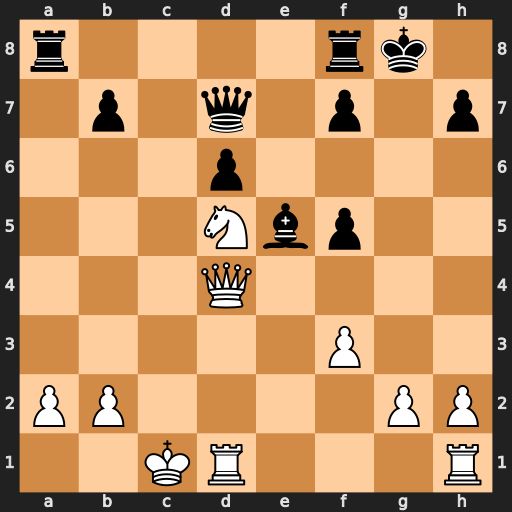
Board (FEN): r4rk1/1p1q1p1p/3p4/3Nbp2/3Q4/5P2/PP4PP/2KR3R
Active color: w
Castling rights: -
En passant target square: -
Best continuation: Qxe5 dxe5 Nf6+ Kg7 Nxd7